Question: Am creating an ecommerce project for a client who wants to sell groceries online
and am having a price column which will contain comma separated price of the product for the respective quantity. The problem is how I can give sort by or feature.
This is the example table
'''
**id** **Price** **Quantity** Name
1 20,30,50 250mlgm,500ml,1lt Coca-Cola
2 40,60,70 250mlgm,500ml,1lt Pepsi
'''
Now the question is what the query would look like if I want to sort the price column from low to high or high to low
Please guide me on this
Am populating the price and quantity of each product in select tag by exploding the commas and saving them in an array like this
'''
<select ><option style='font-size:1vw;' value="Select Unit" >Select Unit</option>
<?php
$drq=$rows['Quantity'];
$drp=$rows['Price'];
$degh=explode(',',$drp);
$tryGH=explode(',',$drq);
for($ij=0;$ij<count($tryGH);$ij++){
echo "<option style='font-size:1vw;' value=$degh[$ij] >$tryGH[$ij]&nbsp;-&nbsp;$degh[$ij]</option>";
}
?> </select>
'''
the result looks like this

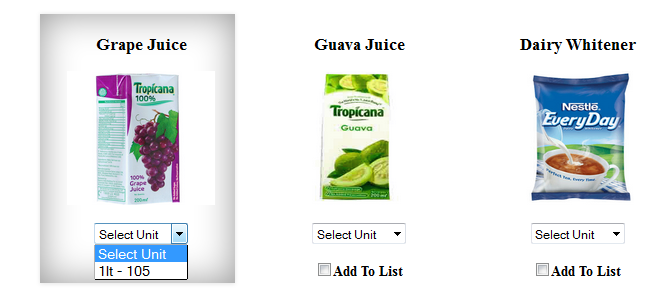
Answer: You could arrange your DB a few ways. One way would be
'''
**id** **Price** **Quantity** Name
1 20 250mlgm Coca-Cola
2 30 500ml Coca-Cola
3 50 1lt Coca-Cola
'''
Then in your code you could output to the client to select the value with
'''
<select name="unit" >
<option style='font-size:1vw;' value="Select Unit" >Select Unit</option>
<?php
$query = 'select Quantity, Price, Id, Name from Products ORDER BY name asc, Price DESC';
//execute the query, I don't know your driver
while($row = FETCH_FROM_YOUR_DRIVER) {
$quantitY = $row['Quantity'];
$price = $row['Price'];
$id = $row['Id'];
$company = $row['Name'];
echo "<option style='font-size:1vw;' value='$id'>$quantity&nbsp;-&nbsp;$price&nbsp;$company</option>";
}?>
</select>
'''
Then you should take the ID they select and query the price from your DB. In your current code I think you are taking the price directly from the client. The client however could manipulate that and send you a price of 0.
'''
<style type="text/css">
.container {
display:block;
float:left;
margin:15px;
}
</style>
<?php
$query = 'select Quantity, Price, Id, Name from Products ORDER BY name asc, Price DESC';
//execute the query, I don't know your driver
$count = 0;
while($row = FETCH_FROM_YOUR_DRIVER /*again not sure of your driver*/) {
$products[$count]['id'] = $row['Id'];
$products[$count]['price'] = $row['Price'];
$products[$count]['quantity'] = $row['Quantity'];
$products[$count]['name'] = $row['Name'];
$count++;
}
/* Can be removed, I haven't set up a DB so this is how I test
$products = array(array('id' => 2, 'price' => 30, 'quantity' => '500ml', 'name' => 'Coca-Cola'),
array('id' => 3, 'price' => 50, 'quantity' => '1lt', 'name' => 'Coca-Cola'),
array('id' => 4, 'price' => 20, 'quantity' => '25mlgm', 'name' => 'Pepsi'),
array('id' => 5, 'price' => 30, 'quantity' => '500ml', 'name' => 'Pepsi'),
array('id' => 6, 'price' => 50, 'quantity' => '1lt', 'name' => 'Pepsi'));
*/
$sameproduct = false;
foreach($products as $key => $product) {
if ($key == 0 || $products[($key - 1)]['name'] != $product['name']) {
if ($key != 0) { ?>
</select>
</div>
<?php } ?>
<div class="container">
<h4><?php echo $product['name'];?></h4>
<img src="/images/LOCATION/<?php echo strtolower(str_replace(array(' ', '-'), '_', $product['name']));?>.jpg" /> <br />
<select name="unit" >
<?php } ?>
<option style='font-size:1vw;' value='<?php echo $product['id'];?>'><?php echo $product['quantity'];?> - <?php echo $product['price'];?></option>
<?php } ?>
'''
This requires your names are consistent and also assumes the name in the db matches the name of the image in your file system. It replaces spaces and dashes in the name with underscores.